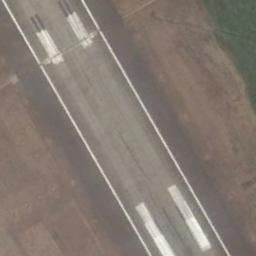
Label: runway